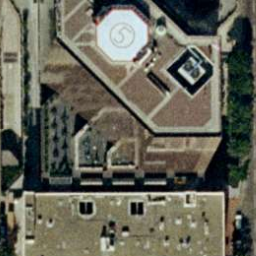
Label: buildings